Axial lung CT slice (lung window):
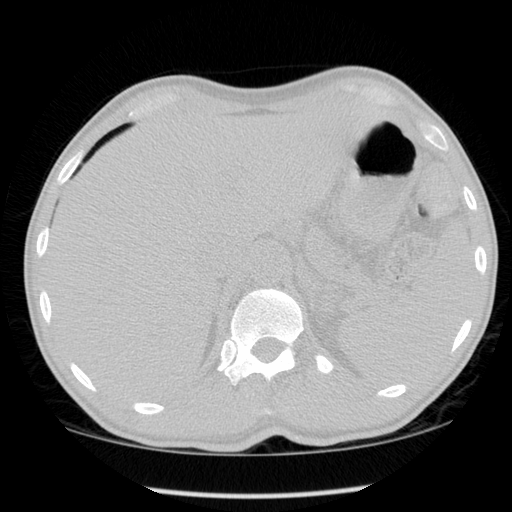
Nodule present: no